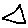
Label: triangle